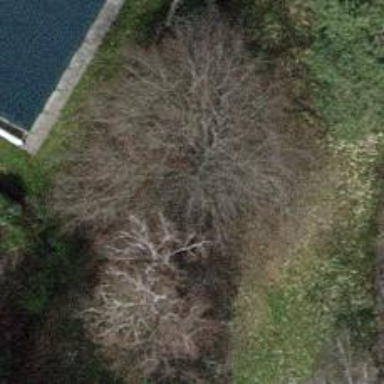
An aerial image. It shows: Evergreen tree with needle-leaved leaves.